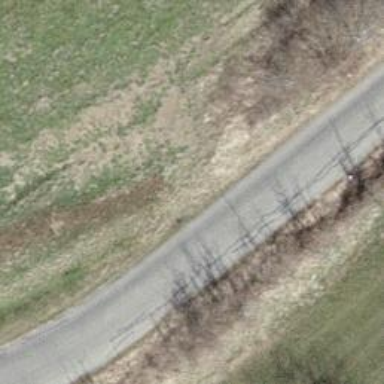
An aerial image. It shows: Unclassified road.